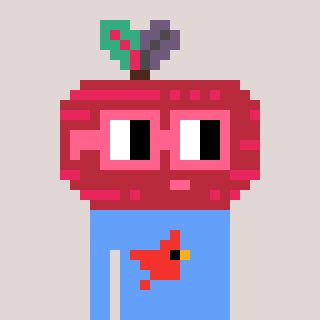
a pixel art character with square pink glasses, a beet-shaped head and a blue-colored body on a warm background